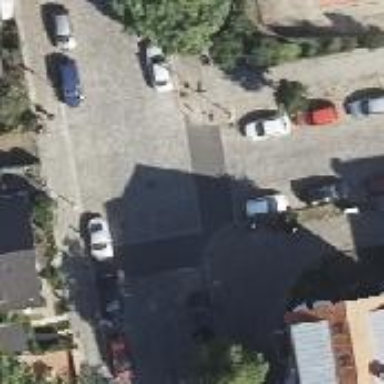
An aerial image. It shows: Residential road with separate sidewalk.